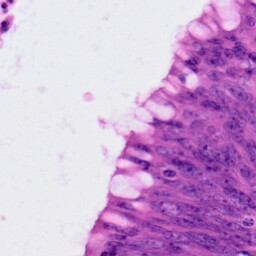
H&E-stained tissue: Colon